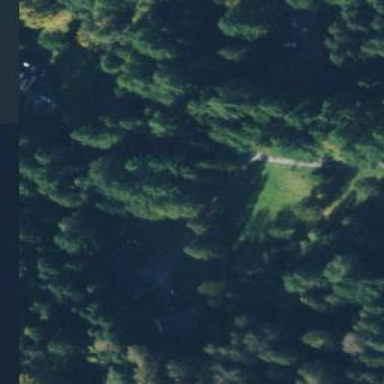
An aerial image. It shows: Driveway.